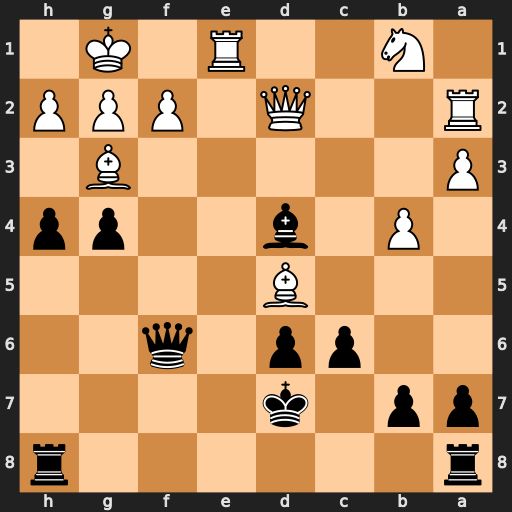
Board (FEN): r6r/pp1k4/2pp1q2/3B4/1P1b2pp/P5B1/R2Q1PPP/1N2R1K1
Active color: b
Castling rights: -
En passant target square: -
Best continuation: hxg3 Be6+ Kc7